Question: Ok first off... I'm new to Node.js. I'm trying to convert a word document to HTML then scrapping it to obtain the content. Then pump it into an existing engine.
With that being said, everything was running fairly smoothly until today. I just got the fs.writeFile working last night and stepped away from it. This morning without touching it and trying to run it I receive this:

here's the block where the error is being called.
'''
//COPY TEMPLATE AND PASTE
fs.readFile("./Templates/TextBasedEvent.xml", function (err, data){
if (err) {
throw err;
}
var contentHolder = data.toString(),
contentHolder = contentHolder.replace(/%EVENTNUMBER%/gi, id),
contentHolder = contentHolder.replace(/%CONTENT%/gi, contents);
fs.writeFile("./bin/xml/" + id + ".xml", contentHolder, function (err){
if (err) {
throw err;
}
});
});
'''
Does it have something to do with how the variable is placed in the file path? also the throw err for it just seems weird that it soft returned in between where the variable is.
Thanks!
Edit: The issue was with newline being pulled in, with the variable.
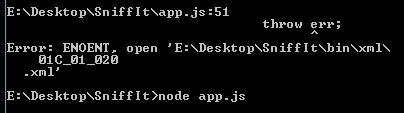
Answer: There are a few things that might cause 'ENOENT' when writing a file.
- 'E:\Desktop\SniffIt\bin\xml'-
You should be using a <URL> to read your input file. This would probably help you avoid the spurious newlines you're getting.